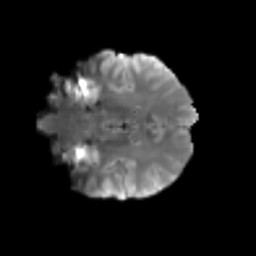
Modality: T2w
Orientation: coronal
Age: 47
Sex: male
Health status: healthy
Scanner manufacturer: siemens
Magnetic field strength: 3 T
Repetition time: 3.6 s
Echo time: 0.092 s